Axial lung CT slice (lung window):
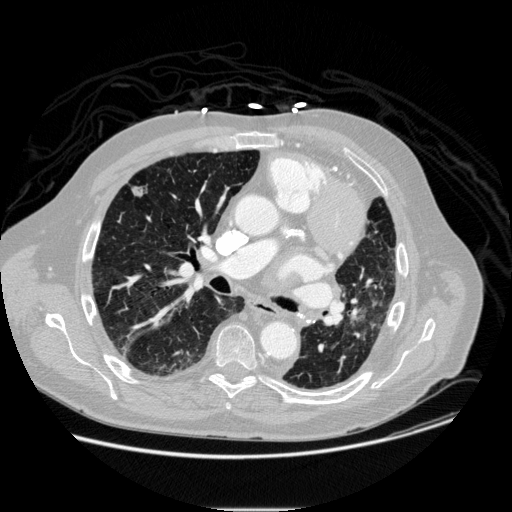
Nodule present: yes
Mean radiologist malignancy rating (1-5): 3.25